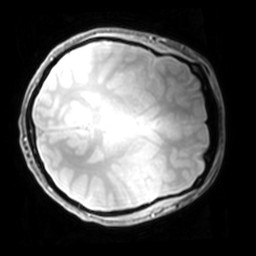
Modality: PDw
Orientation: axial
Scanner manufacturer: philips
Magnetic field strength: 7 T
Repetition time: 0.008 s
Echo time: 0.001974 s